七年级 · 计数
为了加强学生的安全意识, 某校组织学生参加安全知识竞赛, 从中抽取了部分学生成绩 $($ 得分取正整数, 满分为100分)进行统计, 绘制统计图如下(未完成

解答下列问题:

(1)若 $A$ 组的频数比 $B$ 组小 24 , 求频数分布直方图中 $a, b$ 的值;

(2)扇形统计图中, $D$ 部分所对的圆心角为 $n^{\circ}$, 求 $n$ 的值并补全频数分布直方图;

(3)若成绩在80分以上为优秀, 全校共有2000名学生, 估计成绩优秀的学生有多少名.
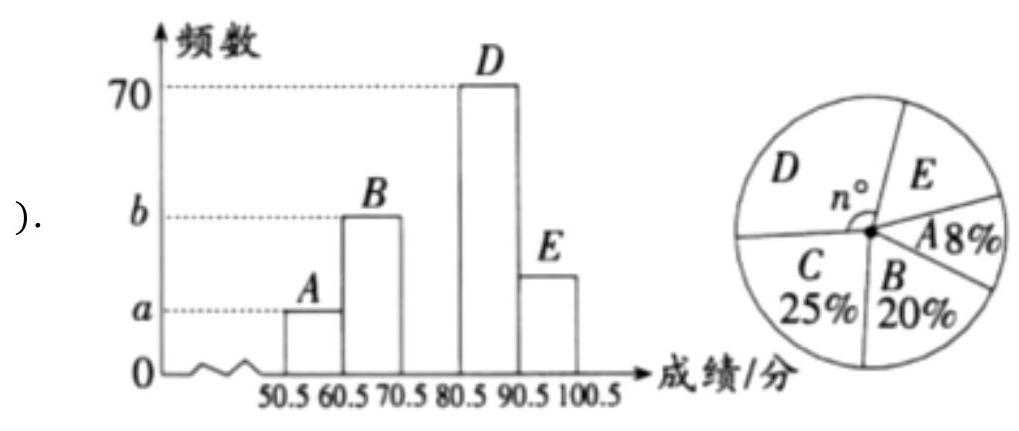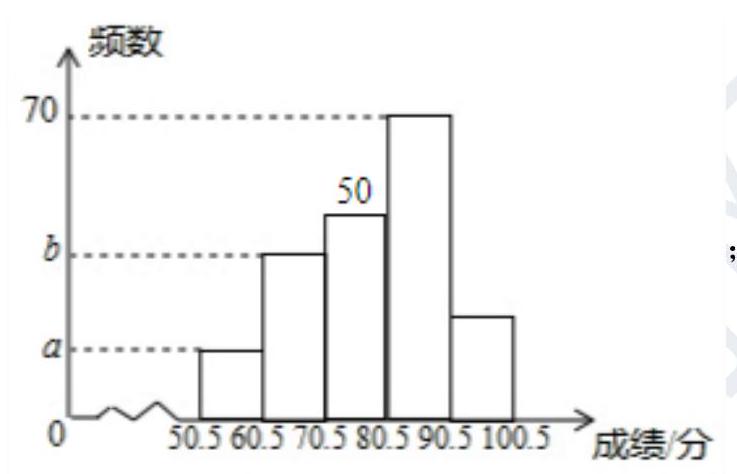
答案: 【答案】解：（1）学生总数是 $24 \div(20 \%-8 \%)=200$ (人),

则 $a=200 \times 8 \%=16, b=200 \times 20 \%=40$;

(2) $n=360 \times \frac{70}{200}=126^{\circ}$.

$C$ 组的人数是: $200 \times 25 \%=50$.

(3)样本 $D 、 E$ 两组的百分数的和为 $1-25 \%-20 \%-8 \%=47 \%$, $\therefore 2000 \times 47 \%=940$ (名)

答估计成绩优秀的学生有940名.

【解析】本题考查读频数分布直方图的能力和利用统计图获取信息的能力; 利用统计图获取信息时, 必须认真观察、分析、研究统计图, 才能作出正确的判断和解决问题.

(1)已知 $A$ 组的频数比 $B$ 组小 24 , 且已知两个组的百分比, 据此即可求得总人数, 然后根据百分比的意义求得 $a, b$ 的值;

(2)利用 $360^{\circ}$ 乘对应的比例即可求解;

(3)利用总人数乘对应的百分比即可求解.